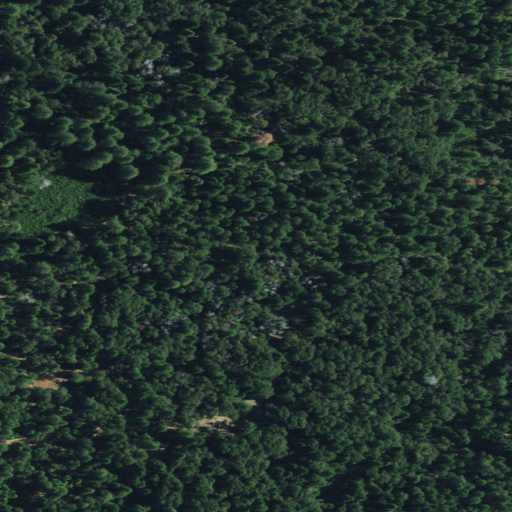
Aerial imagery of plain(s) in California named Succor Flat containing evergreen forest and mixed forest